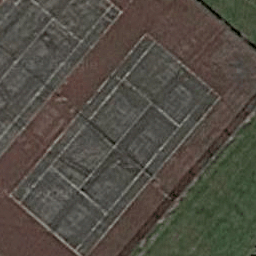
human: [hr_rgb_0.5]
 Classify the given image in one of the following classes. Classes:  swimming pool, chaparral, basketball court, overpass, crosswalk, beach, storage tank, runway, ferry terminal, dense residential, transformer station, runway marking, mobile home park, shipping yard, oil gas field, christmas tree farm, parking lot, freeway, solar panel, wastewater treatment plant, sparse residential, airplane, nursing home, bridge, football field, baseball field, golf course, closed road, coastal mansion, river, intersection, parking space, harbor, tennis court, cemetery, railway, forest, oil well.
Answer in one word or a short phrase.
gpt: tennis court